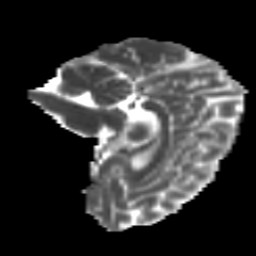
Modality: MD
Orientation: sagittal
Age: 10
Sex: female
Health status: ill
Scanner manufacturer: ge
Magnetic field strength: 3 T
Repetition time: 6.752 s
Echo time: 0.079 s